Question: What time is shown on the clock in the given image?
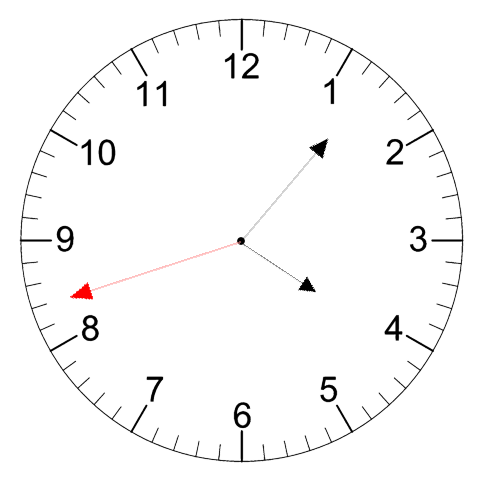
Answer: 04:06:42